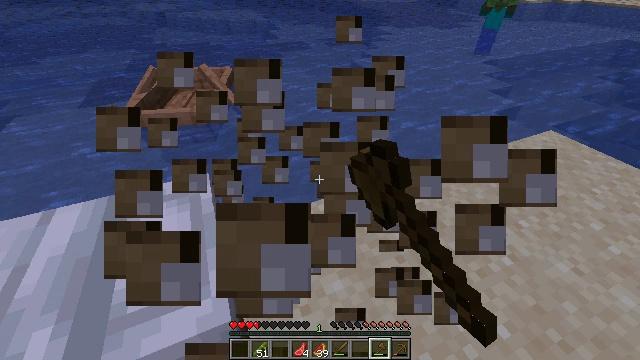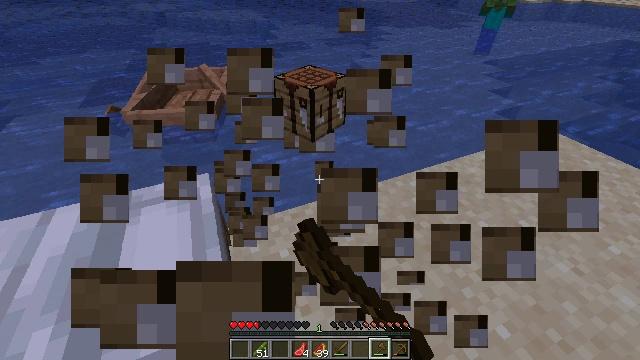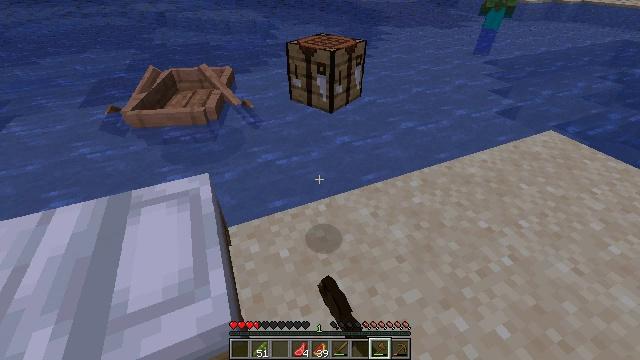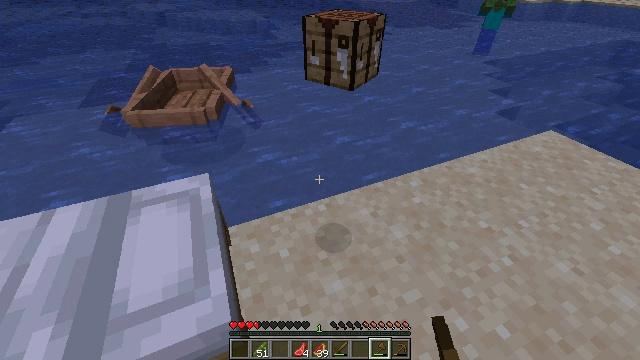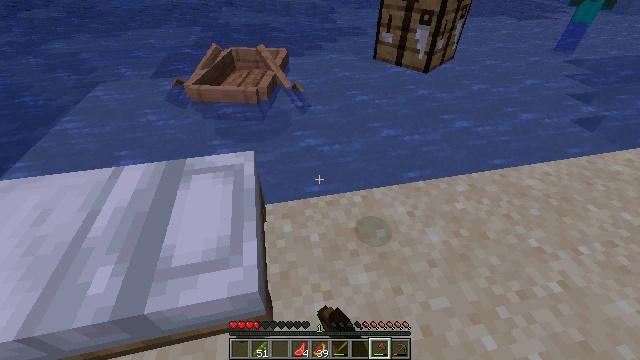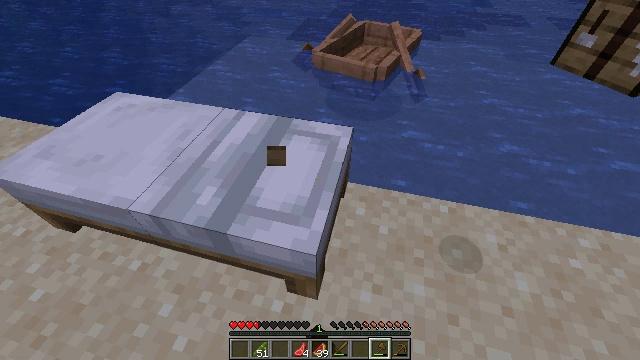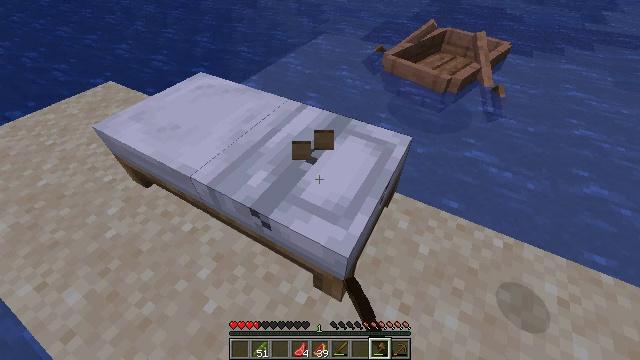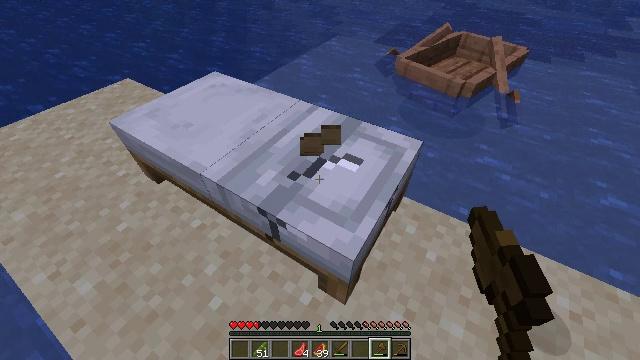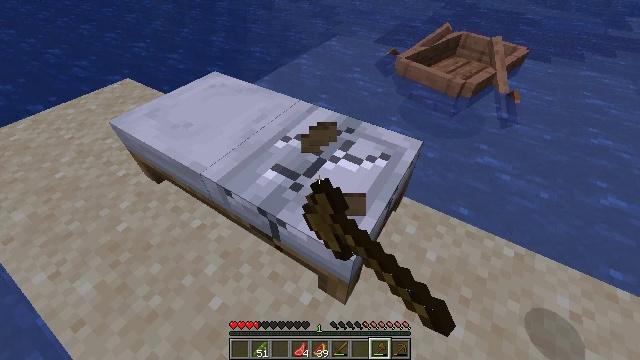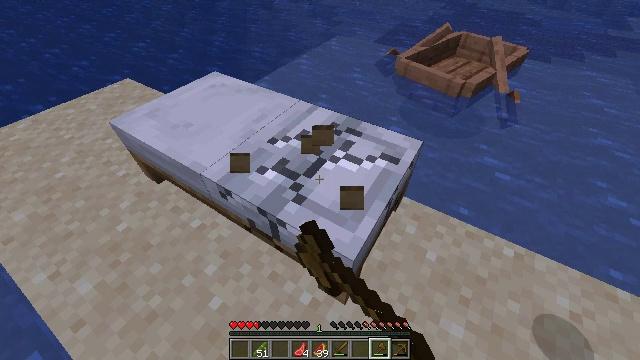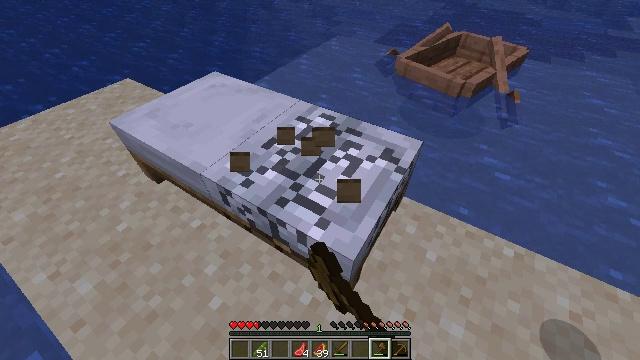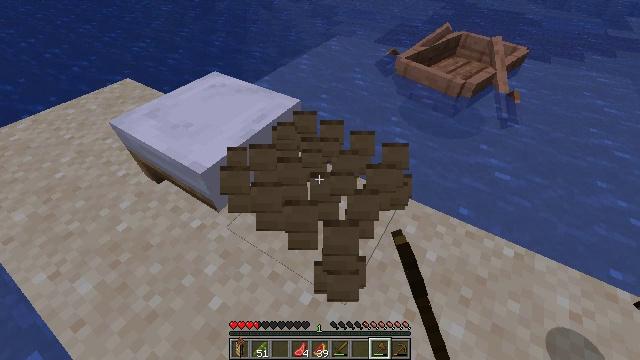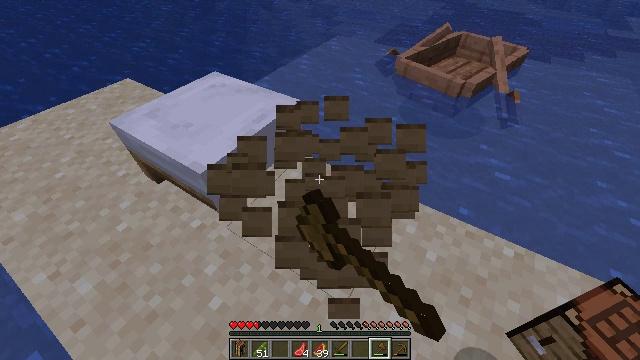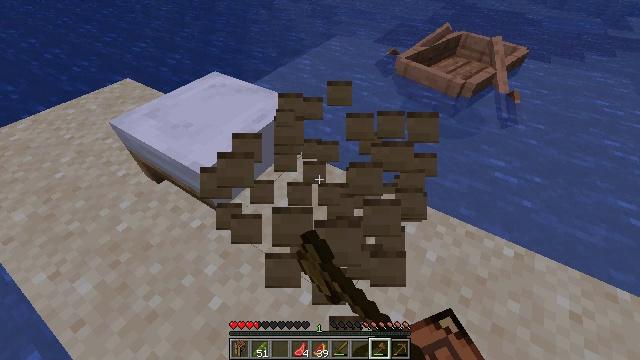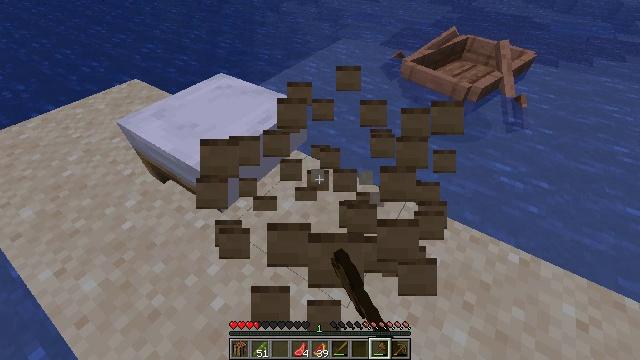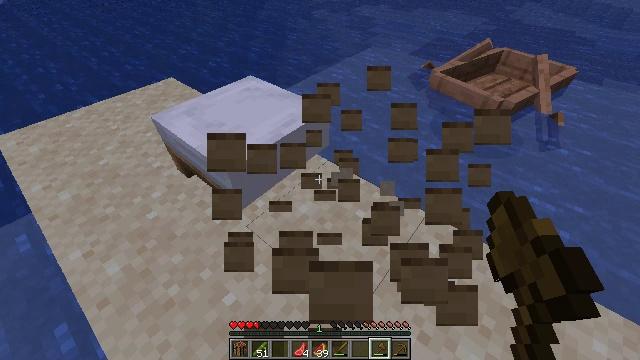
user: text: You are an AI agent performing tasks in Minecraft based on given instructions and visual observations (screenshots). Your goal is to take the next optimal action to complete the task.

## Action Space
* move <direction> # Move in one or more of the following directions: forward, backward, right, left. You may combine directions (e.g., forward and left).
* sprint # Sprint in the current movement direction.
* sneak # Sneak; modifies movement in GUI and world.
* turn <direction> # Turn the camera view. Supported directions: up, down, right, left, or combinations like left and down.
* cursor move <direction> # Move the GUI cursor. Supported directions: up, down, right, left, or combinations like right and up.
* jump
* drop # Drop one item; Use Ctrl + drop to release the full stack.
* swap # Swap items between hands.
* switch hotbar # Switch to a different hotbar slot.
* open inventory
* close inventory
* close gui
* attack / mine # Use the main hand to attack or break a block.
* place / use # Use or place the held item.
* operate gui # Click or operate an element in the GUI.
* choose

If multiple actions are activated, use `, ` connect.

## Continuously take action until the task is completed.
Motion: motion action
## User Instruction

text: Mine the white bed.
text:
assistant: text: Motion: attack / mine
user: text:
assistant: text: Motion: attack / mine
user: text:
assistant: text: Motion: attack / mine
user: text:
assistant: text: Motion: turn left and down, attack / mine
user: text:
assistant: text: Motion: turn left and down, attack / mine
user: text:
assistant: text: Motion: turn left, attack / mine
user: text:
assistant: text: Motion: turn left, attack / mine
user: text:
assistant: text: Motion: attack / mine
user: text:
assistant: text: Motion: attack / mine
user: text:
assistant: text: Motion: attack / mine
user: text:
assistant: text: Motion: attack / mine
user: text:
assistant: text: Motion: attack / mine
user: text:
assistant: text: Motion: attack / mine
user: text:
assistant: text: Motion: turn left, attack / mine
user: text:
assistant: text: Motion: turn left and up, attack / mine
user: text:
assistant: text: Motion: attack / mine